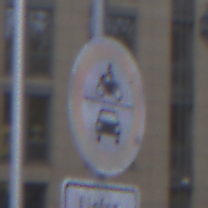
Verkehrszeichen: VerbotKraftfahrzeuge
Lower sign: BesondereFahrzeugeUndTransportgueter5
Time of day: SunriseSunset
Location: Outdoor (Urban)
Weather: PartlyCloudy
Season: NotSpecified
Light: Natural